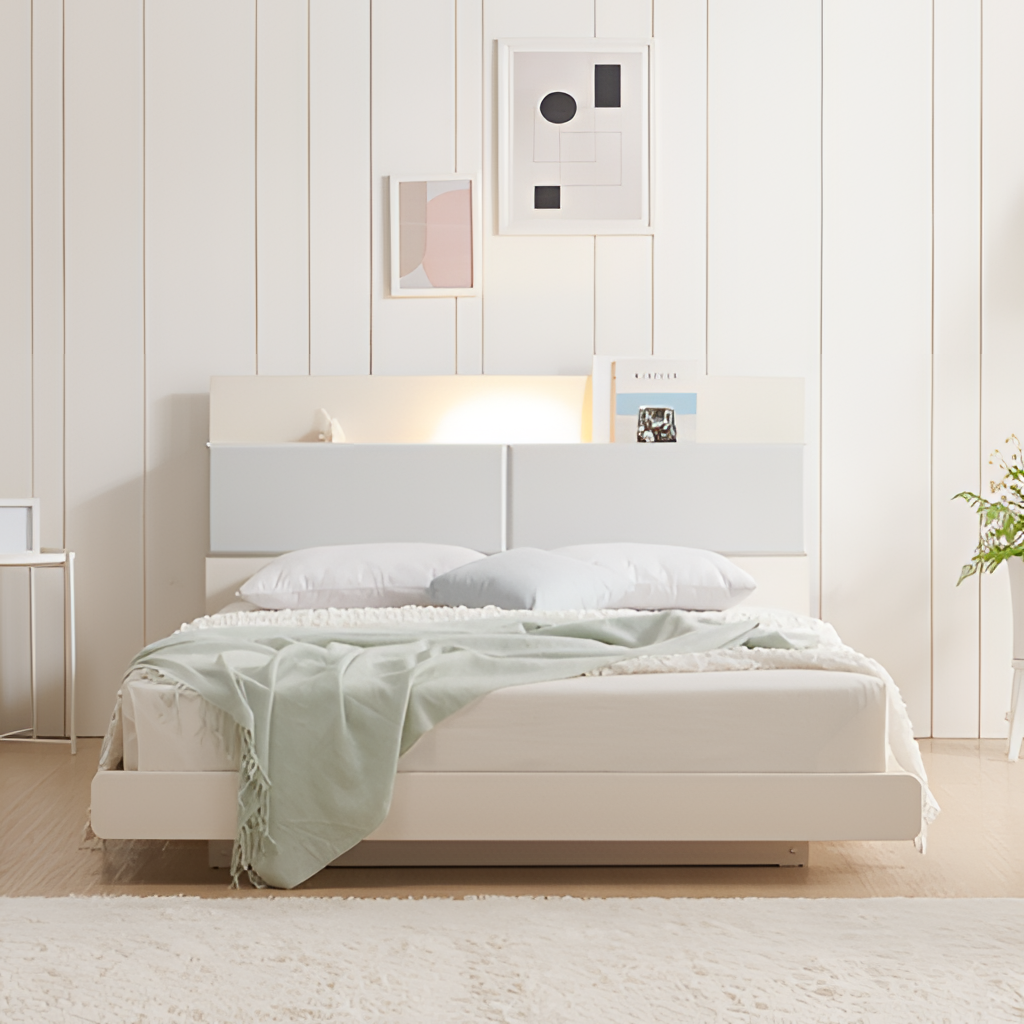
bedroom, beige fabric backlit headboard bed, contemporary, wood flooring, with plank pattern, panel wallpaper, with vertical striped pattern